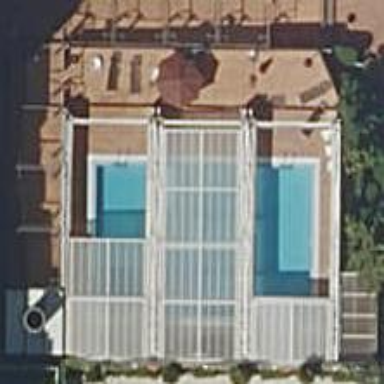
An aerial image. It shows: Swimming pool located in leisure land.